Field crop: maize
Growth stage: 1
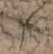
Species: salsola